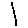
Label: line